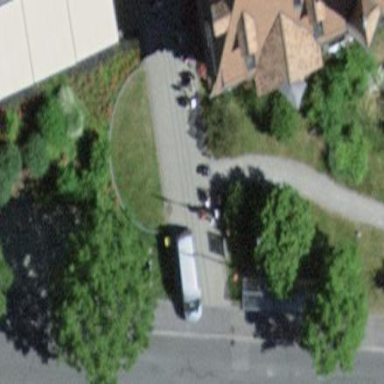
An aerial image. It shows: Pedestrian road paved with paving stones.